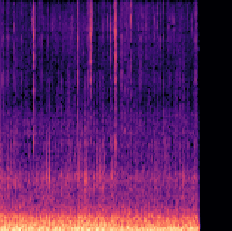
Sound class: Fire crackling